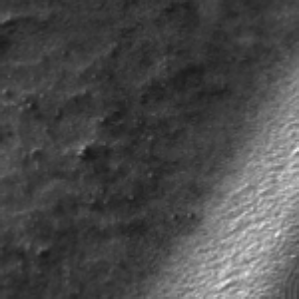
Label: frost